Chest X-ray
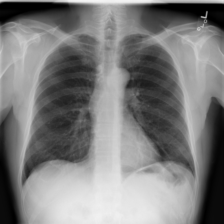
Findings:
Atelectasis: negative
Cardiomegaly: negative
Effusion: negative
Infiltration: negative
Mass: negative
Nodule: negative
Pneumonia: negative
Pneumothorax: negative
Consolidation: negative
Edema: negative
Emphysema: negative
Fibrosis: negative
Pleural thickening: negative
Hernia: negative